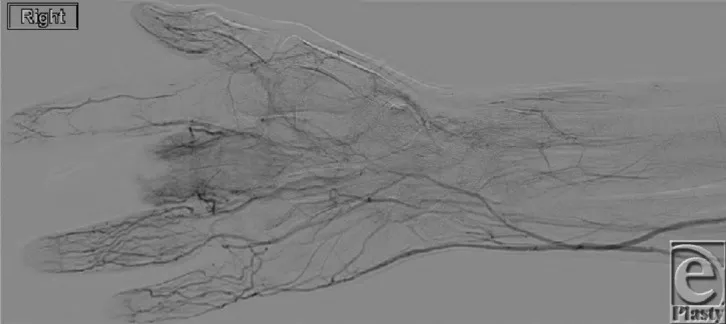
Angiography of right upper extremity showing high-grade stenosis in the distal radial artery with multiple tiny filling defects. The common and proper palmar digital arteries are heavily diseased with multiple occlusions. The princeps pollicis artery is occluded with reconstitution of the first digital artery from collaterals. Remaining digital arteries are heavily diseased with multiple occlusions. The heavily diseased third digital arteries supply the partially amputated third digit.
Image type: radiology (x_ray)